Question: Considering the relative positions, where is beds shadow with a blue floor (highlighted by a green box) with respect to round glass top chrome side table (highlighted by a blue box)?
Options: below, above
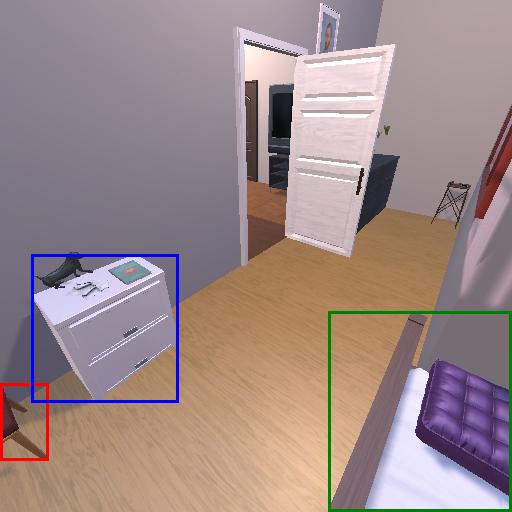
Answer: below